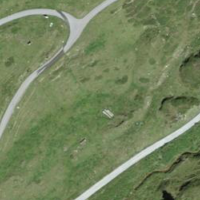
EUNIS habitat code: 26
Species observed at this site:
Oenanthe oenanthe
Turdus pilaris
Saxifraga aspera
Turdus viscivorus